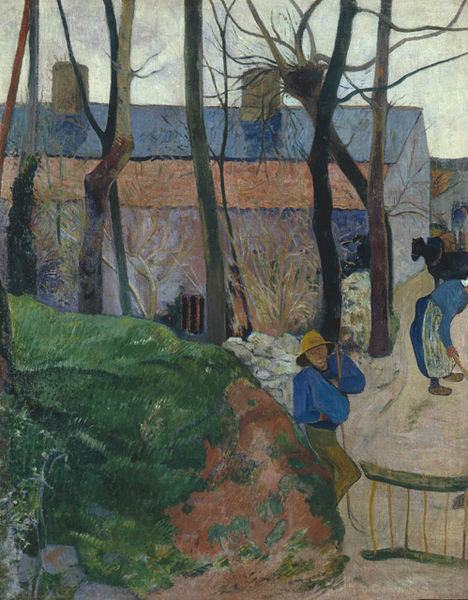
Titel: Häuser in Le Pouldu
Künstler: Paul Gauguin
Standort: Karlsruhe
Institution: Staatliche Kunsthalle Karlsruhe
Schlagwörter: baum, berg, blau, felsen, gemälde, hand, himmel, mann, baumstämme, bäume, gelb, grün, impressionismus, kirchner, landschaft, menschen, ocker, stadt, äste, blume, blumen, braun, bunt, fenster, frau, grau, hut, kleid, mund, männer, schwarz, strasse, weiss, dach, gebäude, gras, haus, rasen, rot, tiere, weg, wiese, zaun, expressionismus, malerei, naive malerei, rock, tanz, hemd, jacke, arm, gesicht, mensch, stehen, stein, steine, bild, holland, öl, ast, baumstamm, erde, häuser, hügel, kalt, schilf, spiegelung, stamm, strauch, weide, zweige, busch, büsche, gatter, gebüsch, gitter, sträucher, boden, land, paar, pflanzen, rosa, wald, alltag, arbeit, bauern, esel, genre, kamin, kamine, landleben, pferd, pferde, reiter, schornstein, stock, garten, kopfbedeckung, schürze, bein, farbig, japan, magd, fassade, zwei, schuhe, stab, fischer, moderne, arbeiten, bäuerin, ernte, abstrakt, farben, fels, modern, dorf, dächer, giebel, schornsteine, farbe, kahl, bauernhof, herbst, hof, winter, pause, kutsche, van gogh, arbeiter, figuren, wagen, ölgemälde, bretagne, leiter, stämme, einfach, strohhut, besen, japanisch, sonnenhut, frühling, grass, bauer, tor, gauguin, stiel, eingang, bücken, scheune, weiden, bruan, heuhaufen, asien, klassische moderne, intensiv, macke, tracht, blua, gaugin, nest, bauernhaus, stall, beet, gärtner, grad, gehöft, landwirtschaft, einfahrt, freilicht, fröhlich, knorrig, kräftig, streben, klee, weise, schaufel, blaues dach, matisse, sense, gabel, perde, knecht, holzschuhe, bäurin, wall, hausdach, paul gauguin, blaue reiter, nachkriegszeit, bam, büume, misthaufen, kandinski, böume, rechen, bäumebaum, stämmer, mistgabel, heugabel, zeun, blau grün, vogelnest, harke, kehren, bretonisch, forke, ornag, gutter, bauerndorf, tritesse, jahl, menschen#haus, stielö, gitterr, narue, grün kräftig, rehäuser, roter fels, arbieter, baumn, mstgabel, kehrwoche